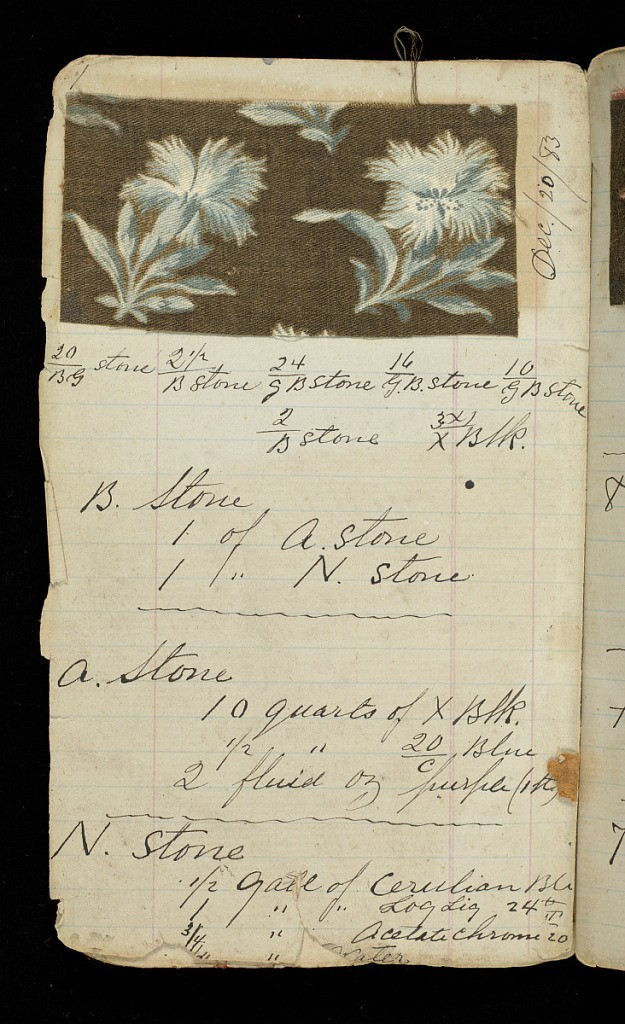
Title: Printer's sample book
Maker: Old Pacific Print Works, Lawrence, MA, USA
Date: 1883–84
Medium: leather, cardboard, cotton
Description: Small leather notebook with handwritten formulas for dyestuffs for printed textiles. Contains 160 samples of printed fabric.